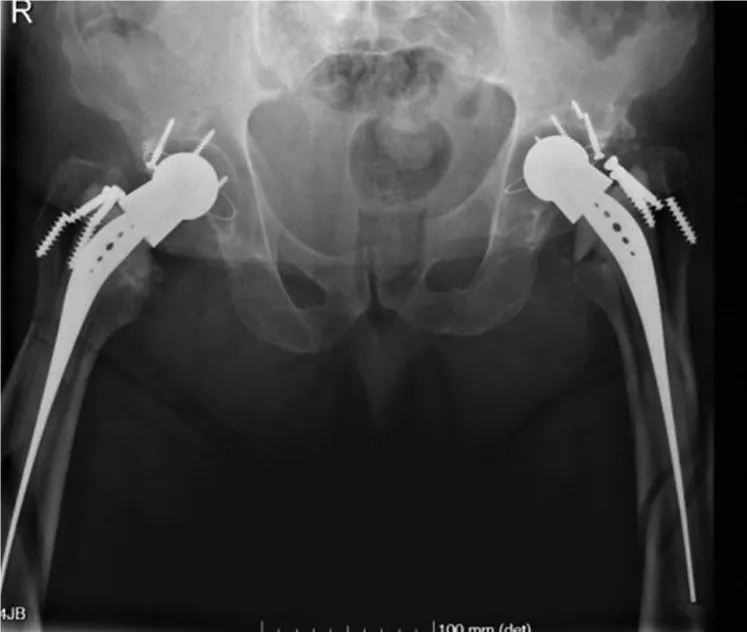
Preoperative anteroposterior radiograph of the pelvis showing bilateral Vancouver type-B2 periprosthetic femoral fracture.
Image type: radiology (x_ray)